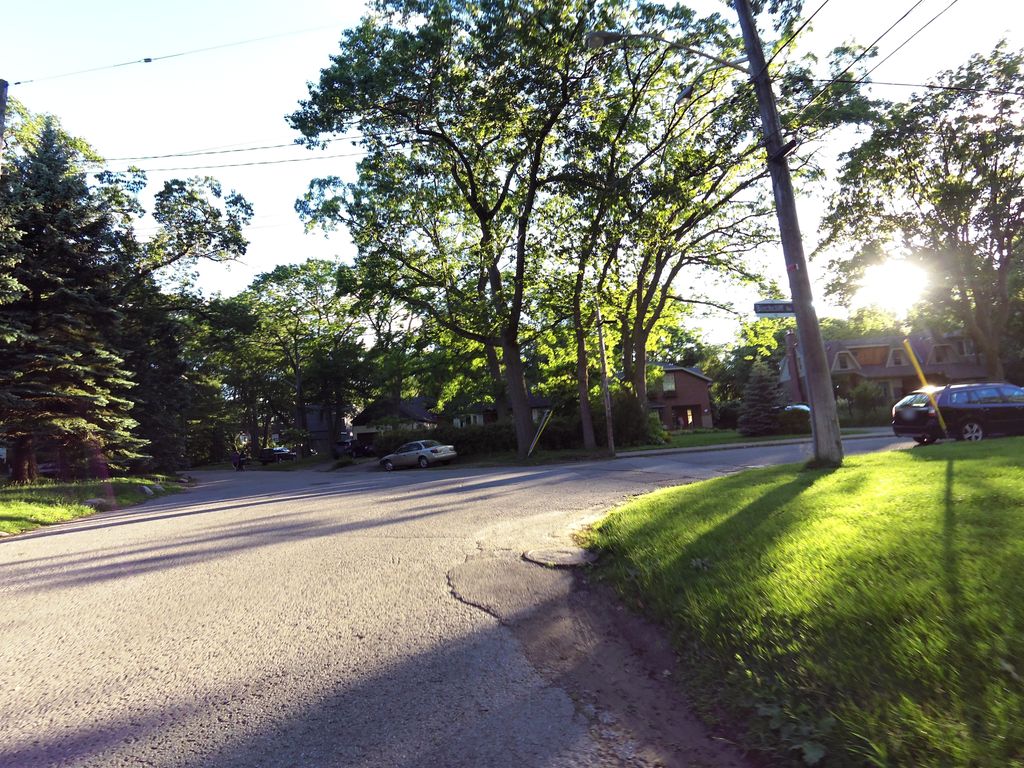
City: toronto